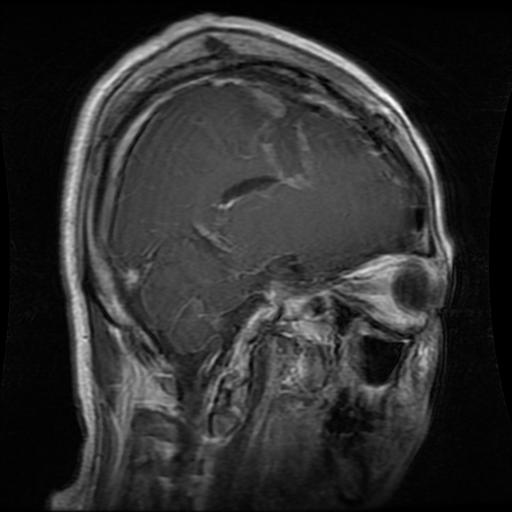
Label: glioma